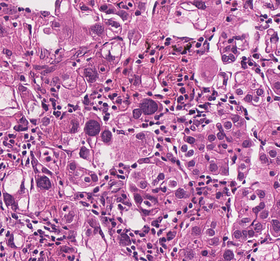
Tumor epithelial tissue: yes
Tumor-associated stroma tissue: yes
Normal tissue: no